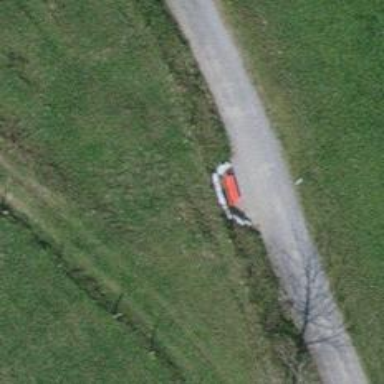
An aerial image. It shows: Bench.